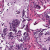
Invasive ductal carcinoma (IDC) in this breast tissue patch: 0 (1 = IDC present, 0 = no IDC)